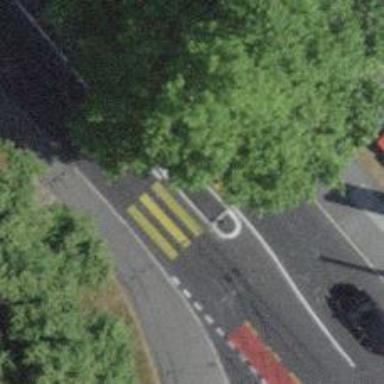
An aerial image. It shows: Uncontrolled zebra crossing with marked island on the road.